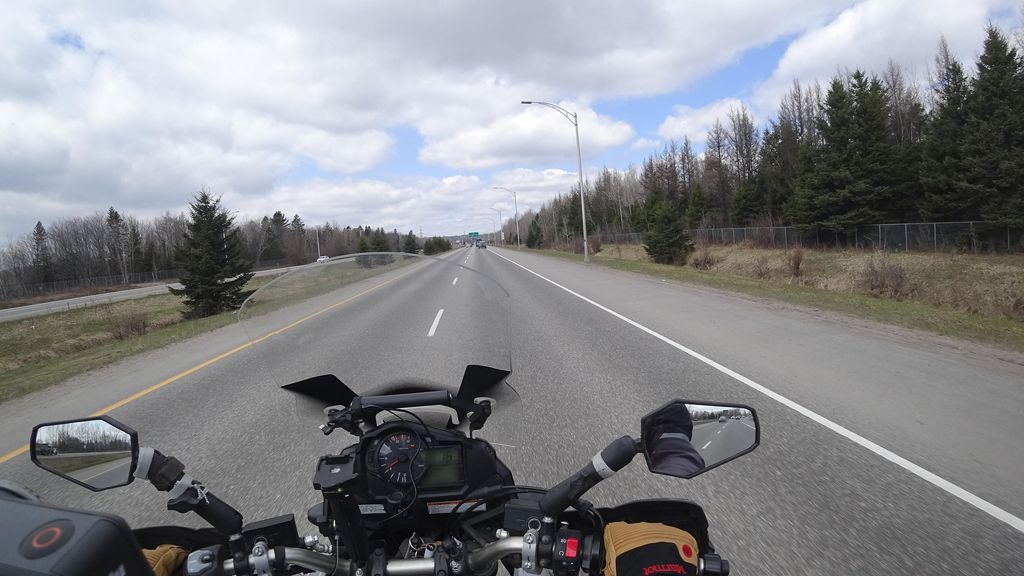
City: quebec_city